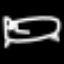
Label: bed